Question: There's a <URL> but it is not answered.
I am trying to retrieve a list of URL links for the EXACT phrase/string in a Google search query with python code. I do not want search results or URL links of SIMILAR phrases/strings. Hence, my list can contain nothing (or len[MyList] == 0) if there is no EXACT match for my search phrase/string in google search.
For example, the picture shows no result for a Google search for the string "Comparison technique to expose conversation dynamics in meta-analysis."

However, when I run the Python code below with the string "Comparison technique to expose conversation dynamics in meta-analysis." as search query it returns some results in the list and I don't want that. Please how can I modify the code so that only records of the EXACT phrase/string will be returned in the list?
For example, such that the search for the phrase "Comparison technique to expose conversation dynamics in meta-analysis." in ggogle will return an empty list '[]' as there is no EXACT matching result for the search query/phrase in google. Here is the code:
'''
try:
from googlesearch import search, quote_plus
except ImportError:
print("No module named 'google' found")
query = "Comparison technique to expose conversation dynamics in meta-analysis."
result = []
for j in search(query, tld="co.in", num=1, stop=2, pause=2):
result.append(j)
print(result)
'''
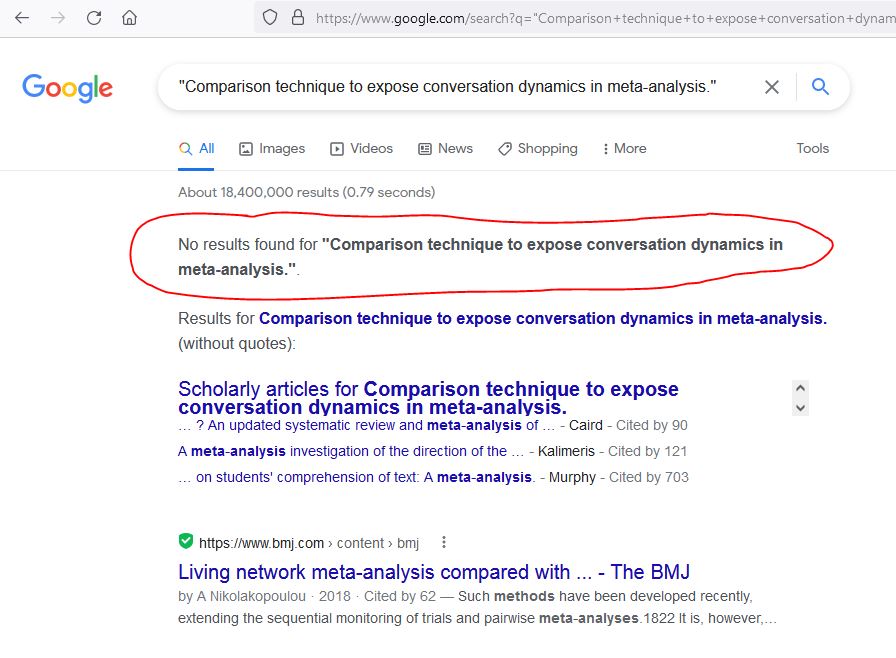
Answer: What you want is to use Google dorks 'intext:"your_search"' into your query. The purpose of this functionnality is to search only this strict sentence in websites text. To accomplish that, you only need to include the double quote character ('%22' is the url encoded correspondance) in your query :
'''
try:
from googlesearch import search
except ImportError:
print("No module named 'google' found")
query = 'intext:%22Comparison technique to expose conversation dynamics in meta-analysis.%22'
result = []
for j in search(query, tld="co.in", num=1, stop=2, pause=2):
result.append(j)
print(result)
'''